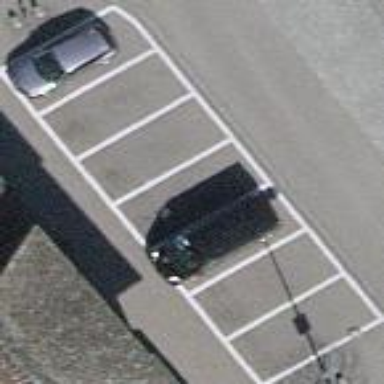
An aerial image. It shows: Street side parking area.